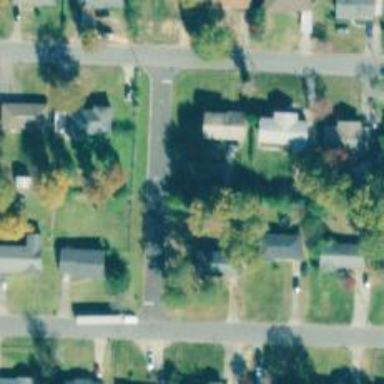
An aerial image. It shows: Neighborhood.